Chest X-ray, PA view. Patient: 42 years old, sex M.
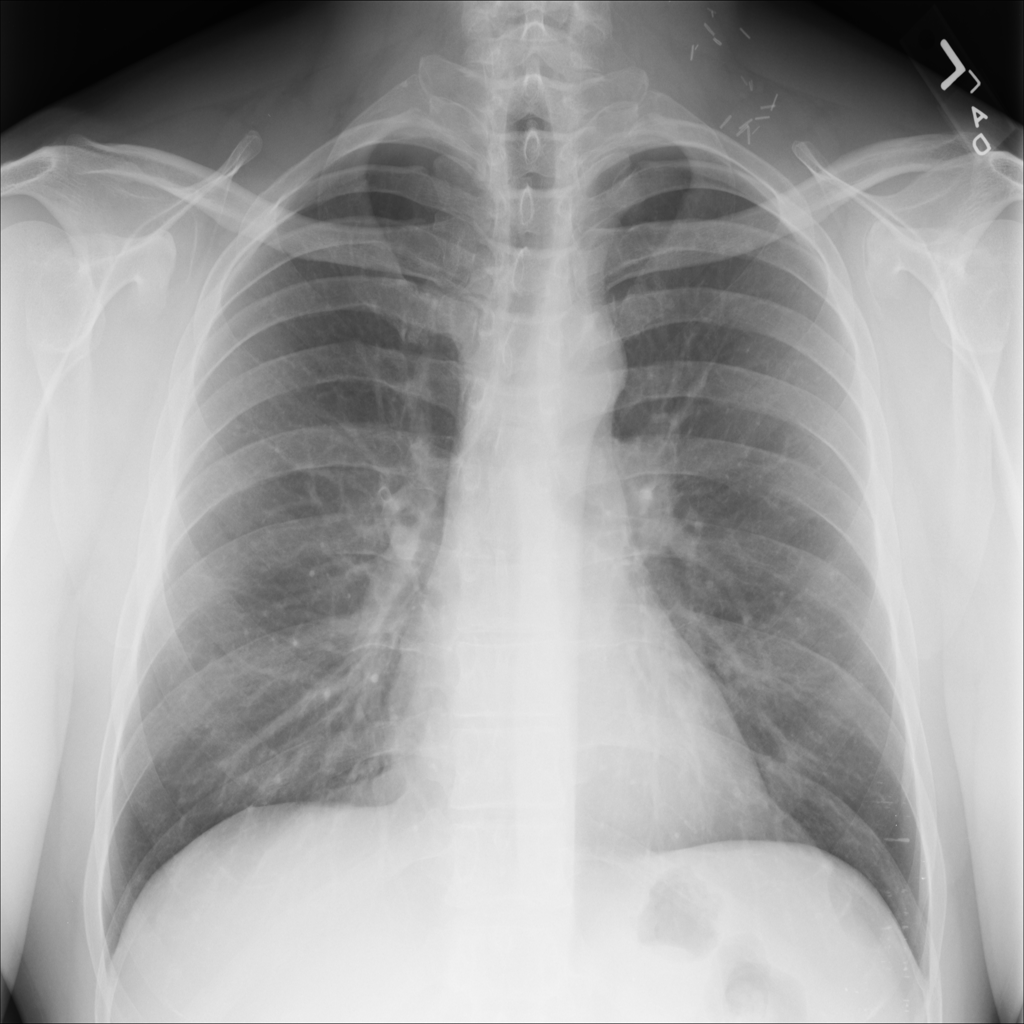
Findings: No Finding